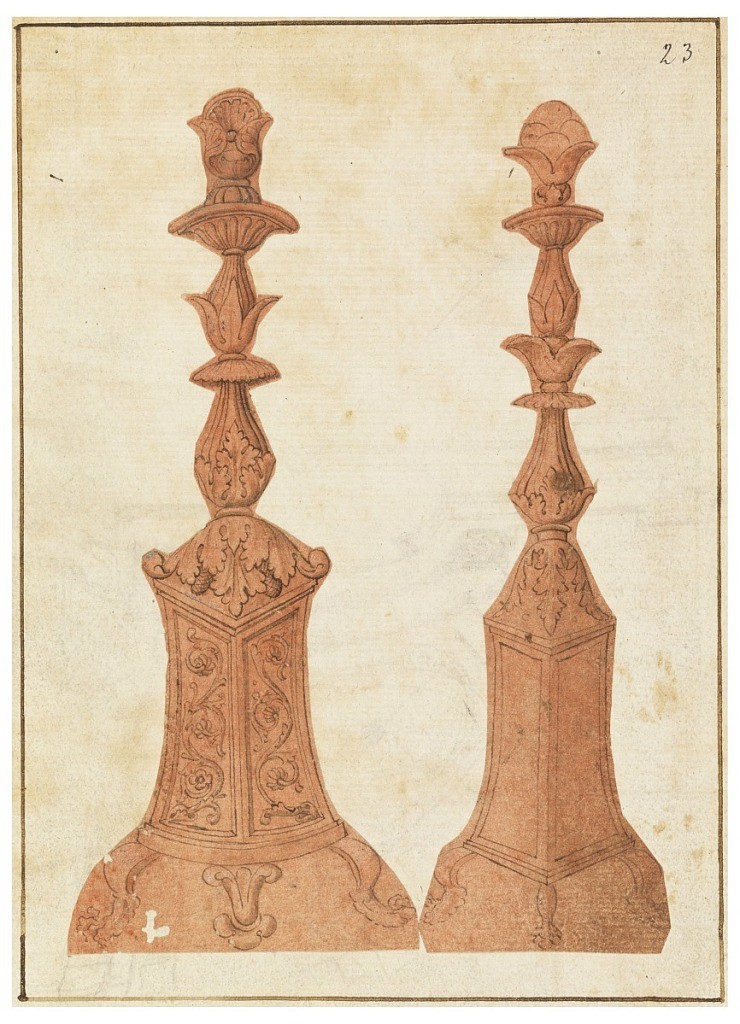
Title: Candelabrum as part of a decoration
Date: ca. 1480–1500
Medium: Pen, ink, brown watercolor, white heightening on red colored paper
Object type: Drawing
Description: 1938-88-6980: Vertical rectangle. Cut along the outlines of the ...;     1938-88-6981: Vertical rectangle. Cut along the outlines of the ...